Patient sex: F
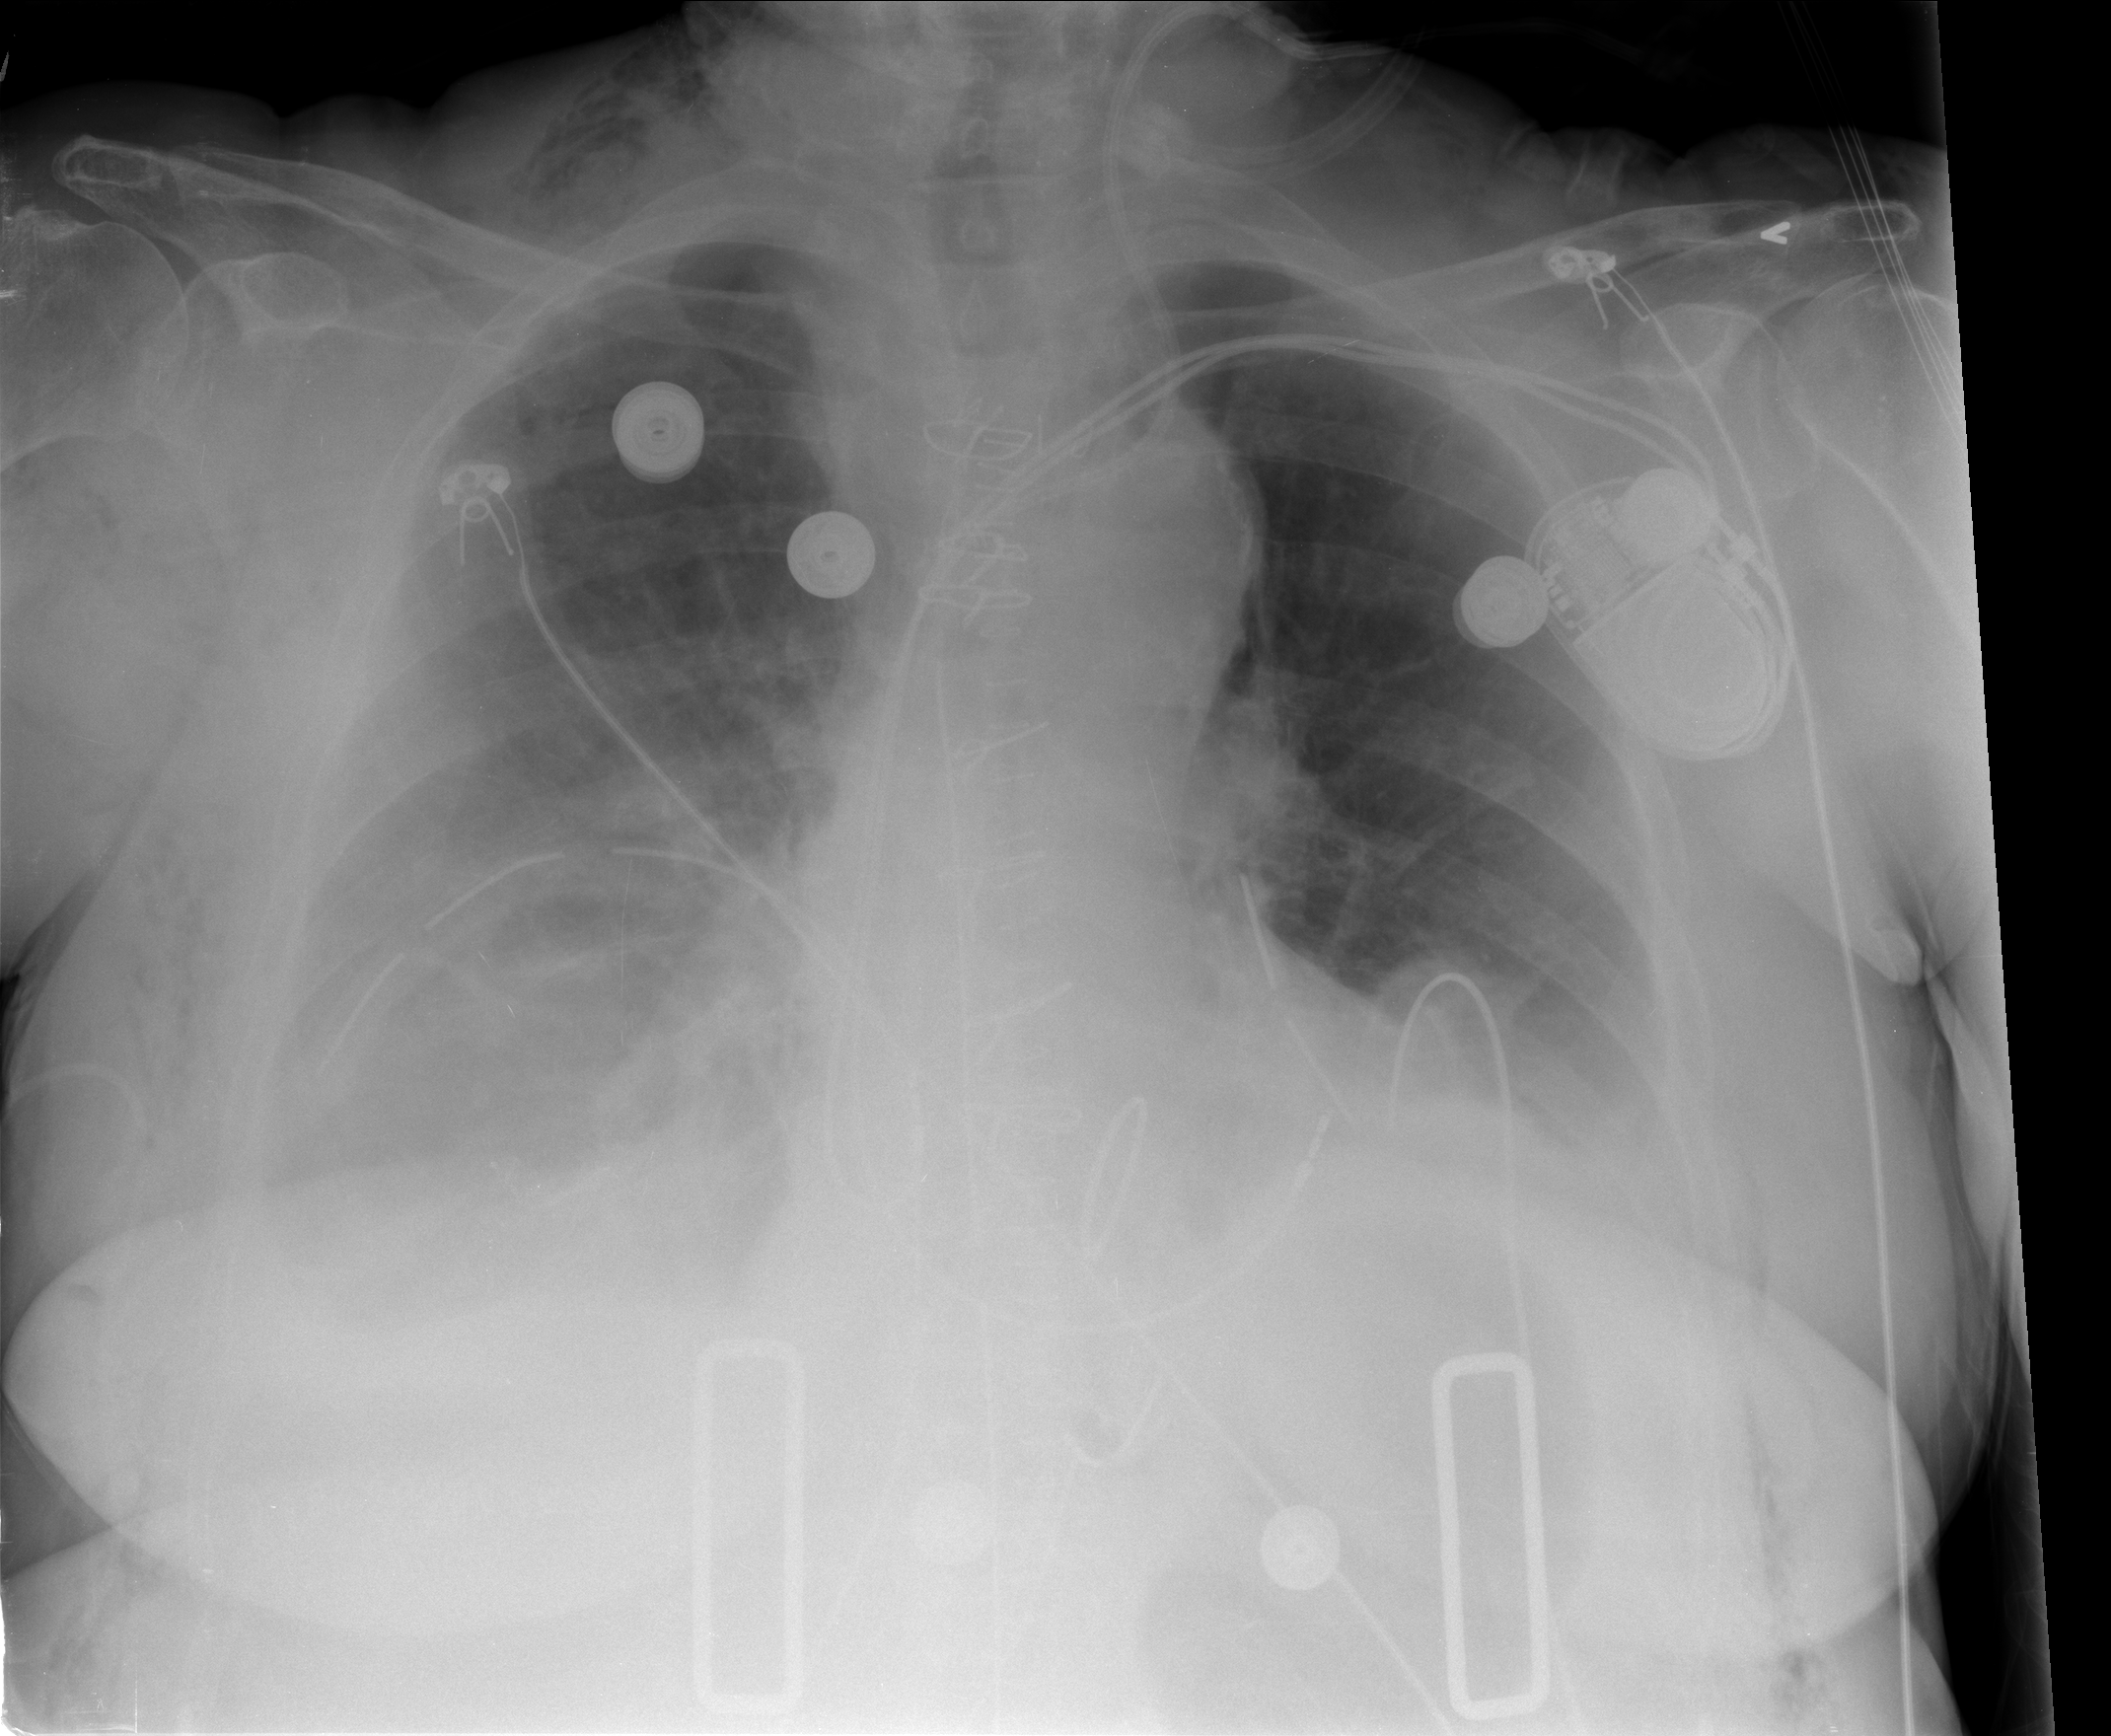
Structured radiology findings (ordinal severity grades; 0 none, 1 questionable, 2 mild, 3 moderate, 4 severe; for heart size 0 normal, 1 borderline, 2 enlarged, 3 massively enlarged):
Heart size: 0
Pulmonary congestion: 0
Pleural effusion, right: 3
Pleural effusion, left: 2
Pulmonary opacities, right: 2
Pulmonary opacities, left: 0
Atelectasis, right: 2
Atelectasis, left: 2